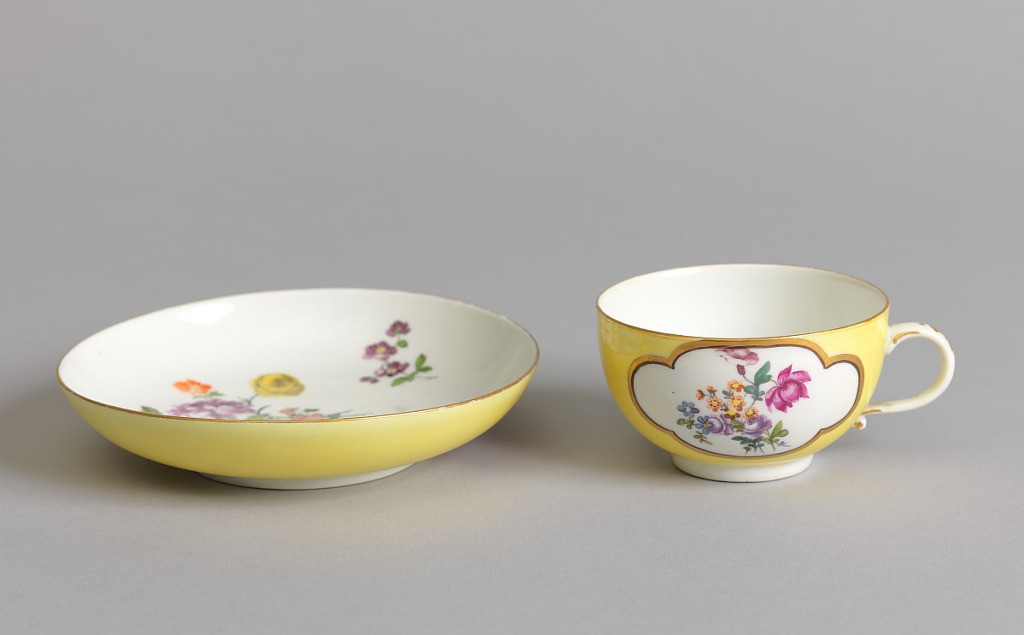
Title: Cup and Saucer
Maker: Meissen Porcelain Manufactory, German, active from 1710 to the present
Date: mid- 18th century
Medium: hard paste porcelain, vitreous enamel, gold
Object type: cup and saucer
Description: Cup with simple loop handle; saucer deep, with curved sides.  Inside of cup and saucer white, with scattered flowers; outside of cup and underside of rim of saucer yellw, with white reserve panels, on cup, in which are flowers.  Edges of cup and saucer brown.